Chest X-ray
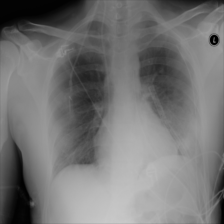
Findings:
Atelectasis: negative
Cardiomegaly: negative
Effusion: negative
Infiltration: positive
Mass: negative
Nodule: negative
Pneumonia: negative
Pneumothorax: negative
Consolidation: negative
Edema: negative
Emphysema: negative
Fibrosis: negative
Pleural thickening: negative
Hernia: negative